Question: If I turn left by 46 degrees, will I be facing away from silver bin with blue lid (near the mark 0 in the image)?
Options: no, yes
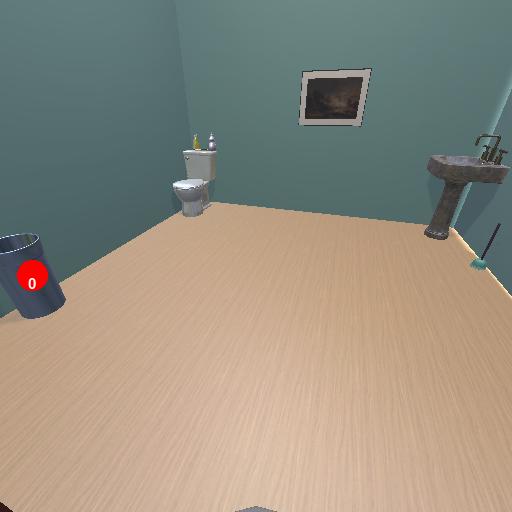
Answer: no